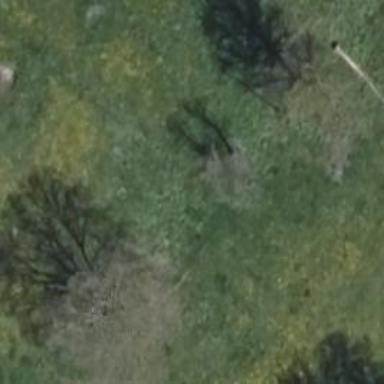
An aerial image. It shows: Deciduous broadleaved tree.